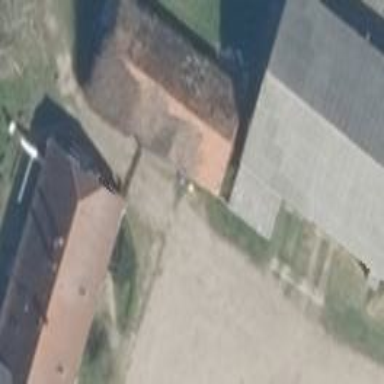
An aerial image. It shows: Shed.